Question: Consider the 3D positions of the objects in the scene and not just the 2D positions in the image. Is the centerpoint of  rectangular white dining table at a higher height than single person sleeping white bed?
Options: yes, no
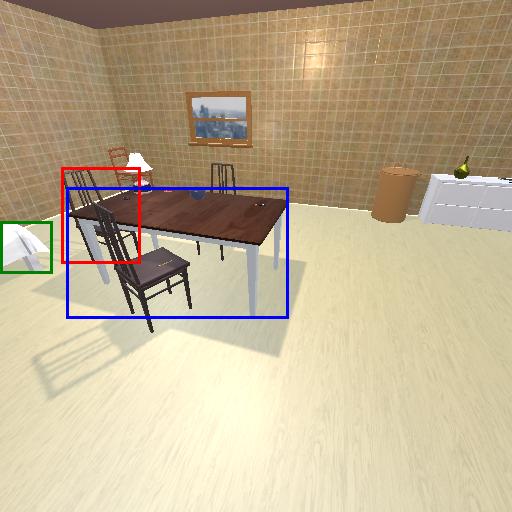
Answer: yes